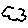
Label: cloud